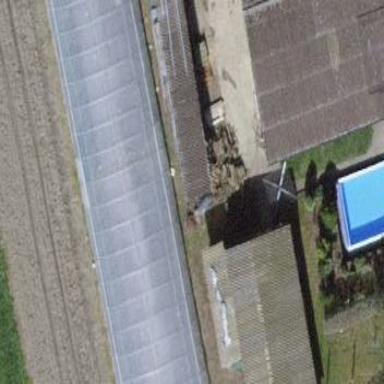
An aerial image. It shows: Greenhouse.